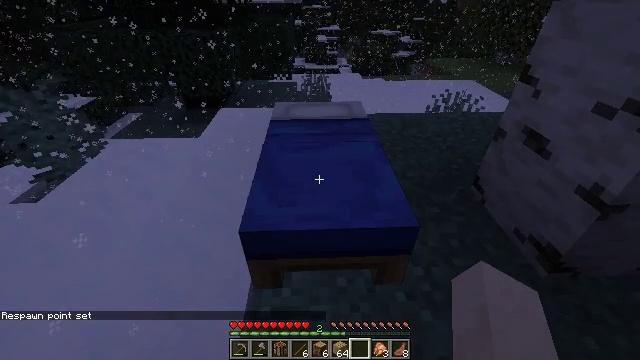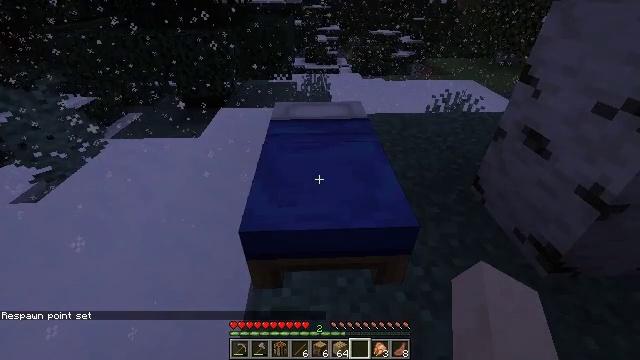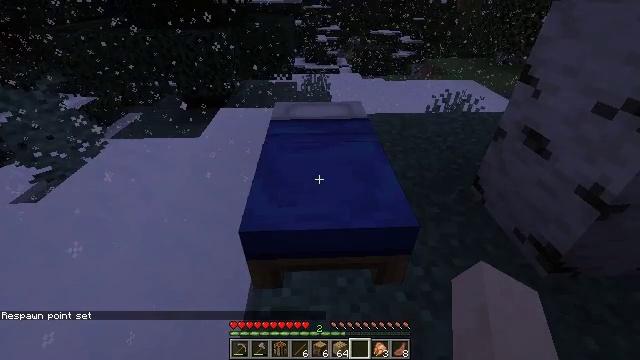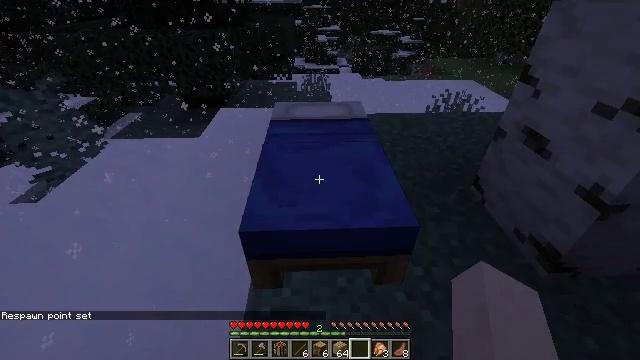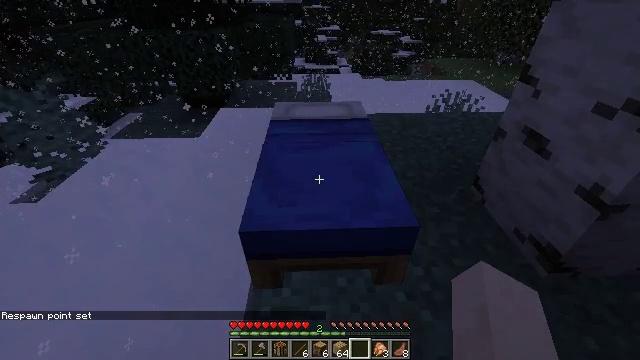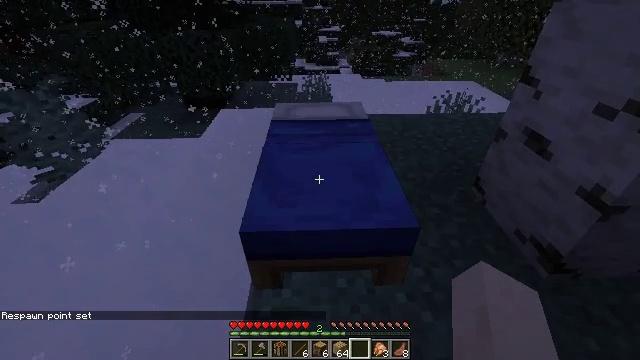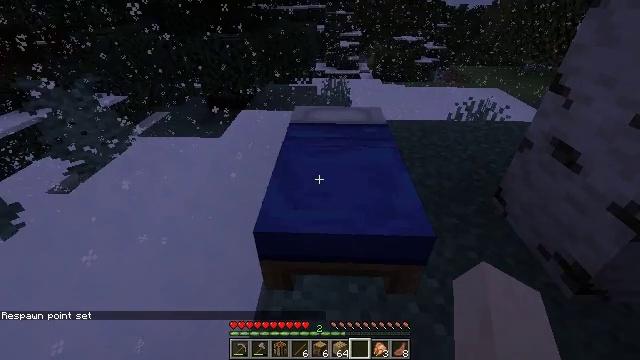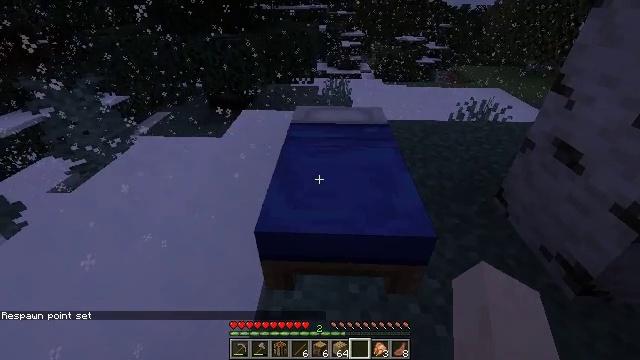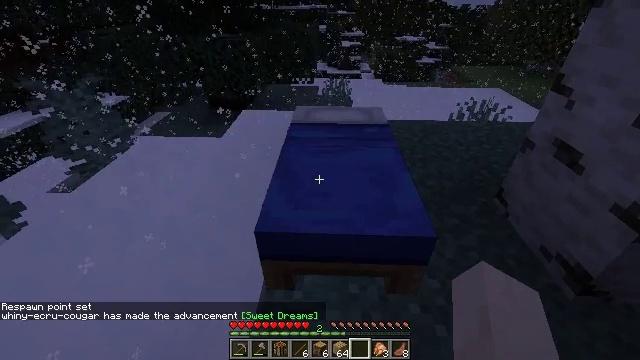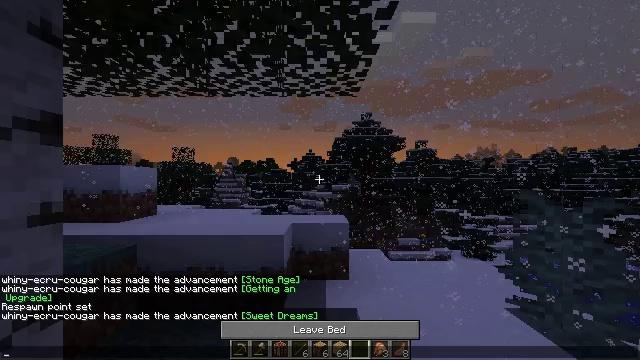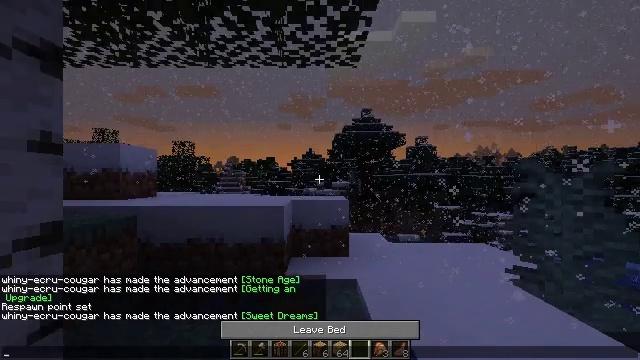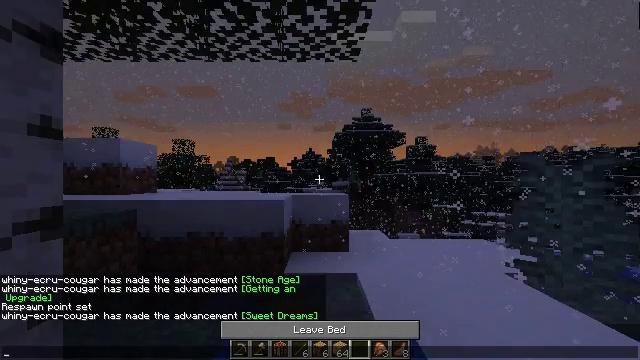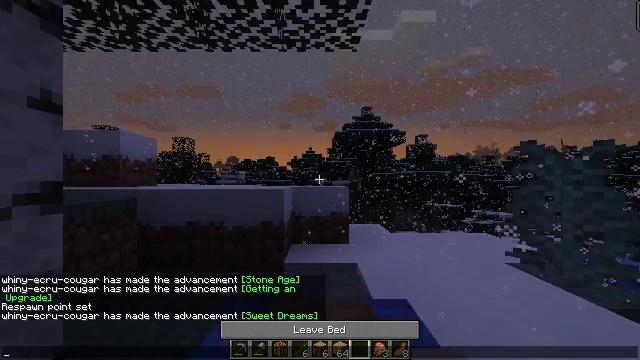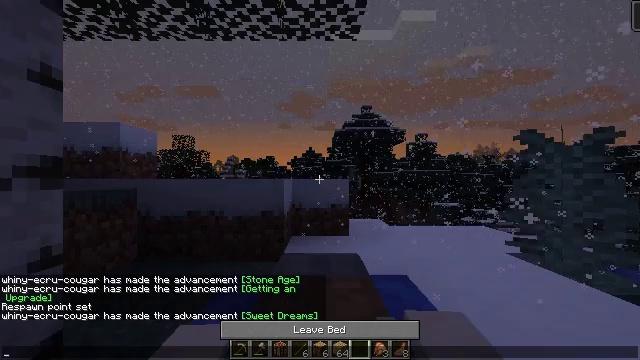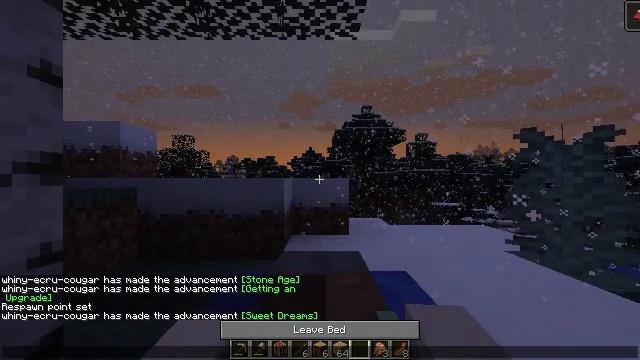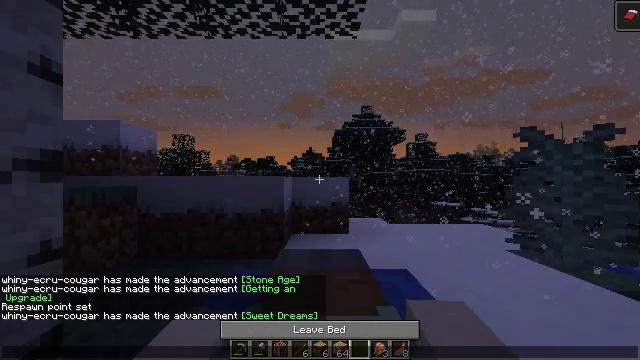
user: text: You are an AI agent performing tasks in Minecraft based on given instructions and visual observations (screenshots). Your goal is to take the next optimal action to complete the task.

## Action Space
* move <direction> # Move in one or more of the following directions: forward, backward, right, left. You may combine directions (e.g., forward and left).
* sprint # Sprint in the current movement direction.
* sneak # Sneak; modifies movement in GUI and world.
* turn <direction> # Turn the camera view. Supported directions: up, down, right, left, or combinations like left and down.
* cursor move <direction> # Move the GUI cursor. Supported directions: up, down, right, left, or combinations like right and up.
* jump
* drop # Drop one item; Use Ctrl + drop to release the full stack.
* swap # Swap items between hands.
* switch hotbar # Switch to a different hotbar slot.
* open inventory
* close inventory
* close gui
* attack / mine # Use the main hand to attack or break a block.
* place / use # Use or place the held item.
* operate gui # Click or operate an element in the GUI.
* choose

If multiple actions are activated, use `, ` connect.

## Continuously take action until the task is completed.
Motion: motion action
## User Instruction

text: Mine the blue bed to pick it up.
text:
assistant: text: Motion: no_op
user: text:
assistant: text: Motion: no_op
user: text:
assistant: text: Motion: use / place
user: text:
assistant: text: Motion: use / place
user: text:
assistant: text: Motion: use / place
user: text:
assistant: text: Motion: turn left
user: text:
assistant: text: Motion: no_op
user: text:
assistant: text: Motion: no_op
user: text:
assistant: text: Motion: no_op
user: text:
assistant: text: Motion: open gui
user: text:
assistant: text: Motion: no_op
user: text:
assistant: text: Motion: no_op
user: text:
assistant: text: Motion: no_op
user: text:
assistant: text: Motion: no_op
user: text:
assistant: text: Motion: no_op
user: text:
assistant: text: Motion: no_op
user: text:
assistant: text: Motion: no_op
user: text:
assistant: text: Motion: no_op
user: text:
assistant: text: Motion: no_op
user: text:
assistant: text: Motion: no_op
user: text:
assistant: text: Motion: no_op
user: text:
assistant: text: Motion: no_op
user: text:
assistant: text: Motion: no_op
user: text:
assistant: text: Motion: no_op
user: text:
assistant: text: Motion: no_op
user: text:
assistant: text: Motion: no_op
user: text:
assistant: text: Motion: no_op
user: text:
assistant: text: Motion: no_op
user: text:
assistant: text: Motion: no_op
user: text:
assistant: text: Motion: no_op